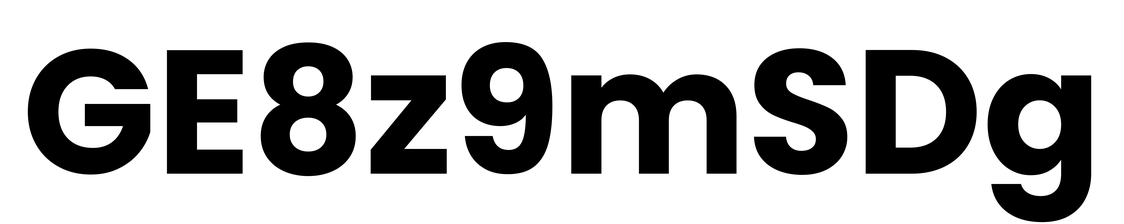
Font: Poppins-Bold